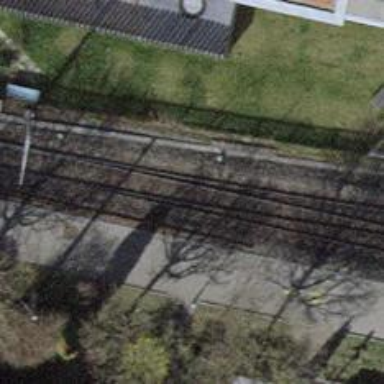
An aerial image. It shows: Single-track electrified railway with contact line.